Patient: sex F, age 52
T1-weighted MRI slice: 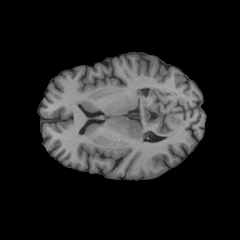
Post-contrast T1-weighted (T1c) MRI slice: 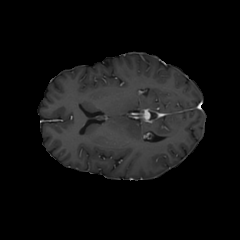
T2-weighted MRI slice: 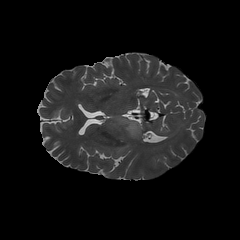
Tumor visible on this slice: yes
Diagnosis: Glioblastoma, IDH-wildtype
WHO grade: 4